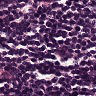
Metastatic tissue present: no